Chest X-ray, PA view. Patient: 57 years old, sex M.
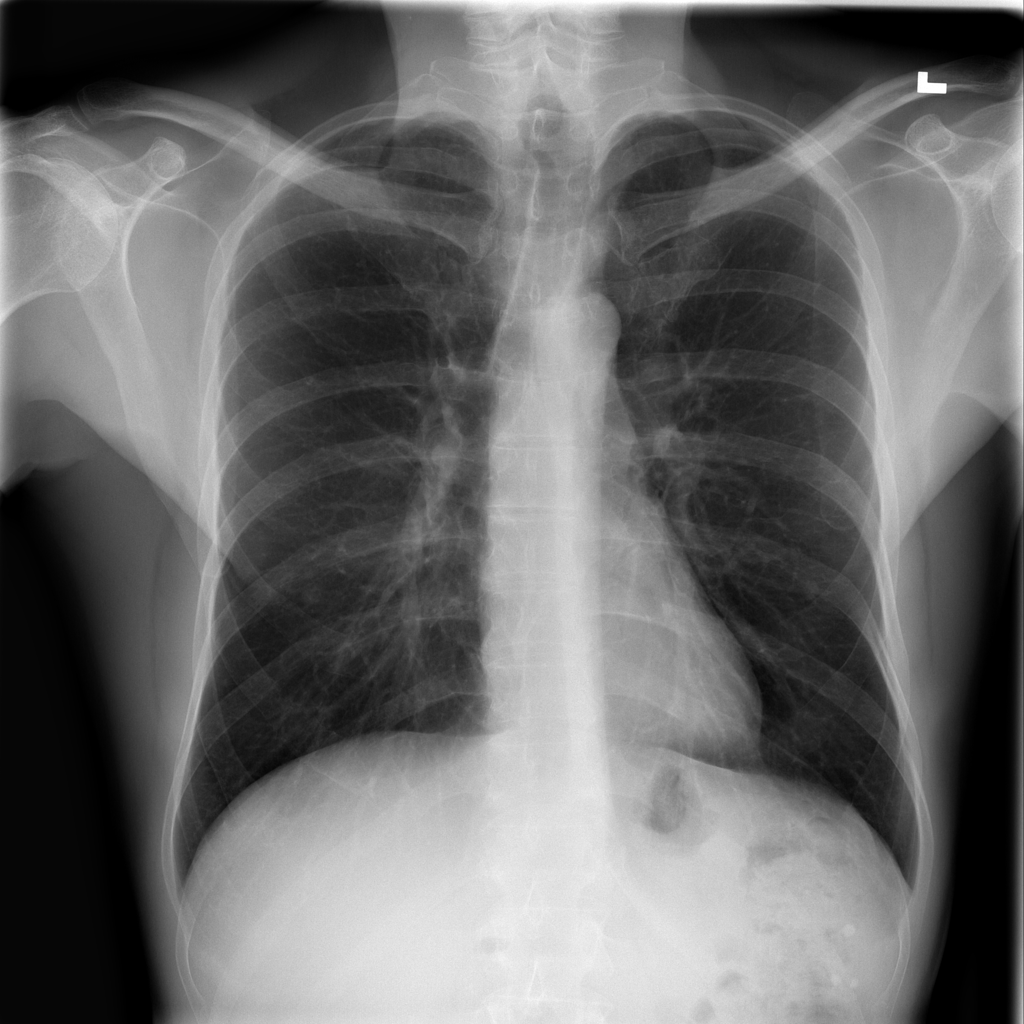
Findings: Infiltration